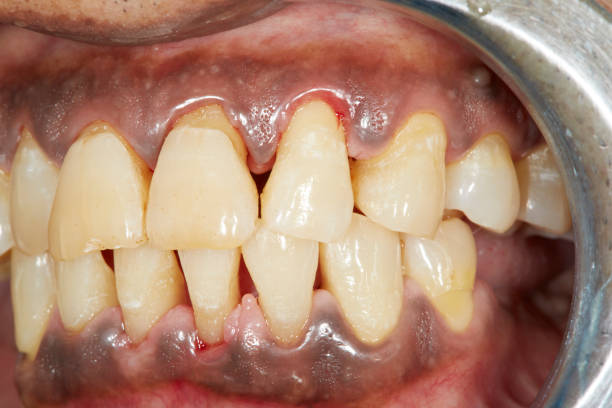
Condition: Gingivitis